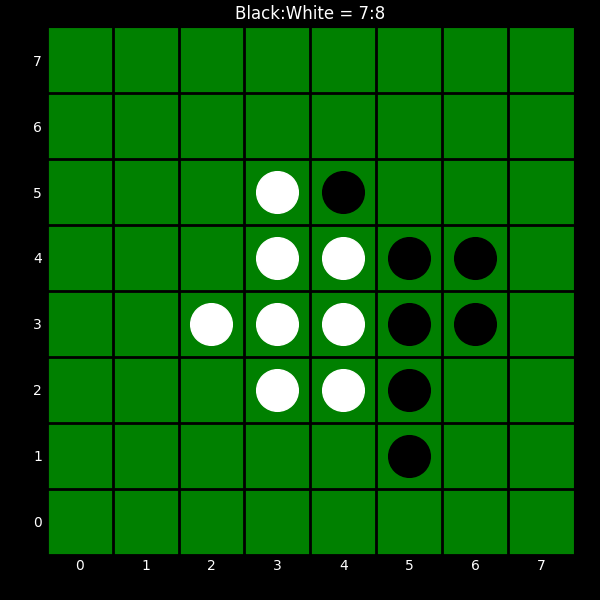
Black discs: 7
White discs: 8